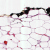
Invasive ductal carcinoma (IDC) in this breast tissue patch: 0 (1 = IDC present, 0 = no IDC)